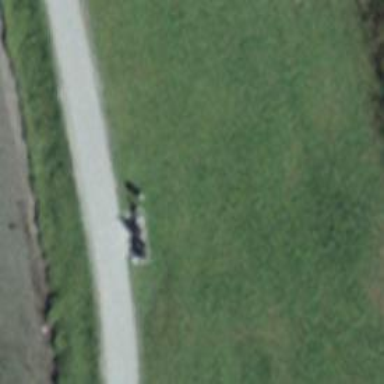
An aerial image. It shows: Burlywood bench.